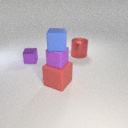
small purple rubber cube above large red rubber cube